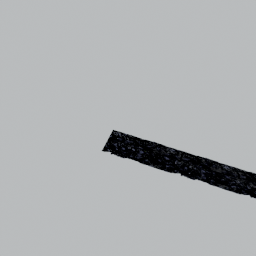
Label: architecture